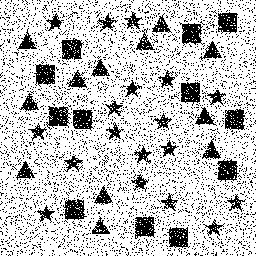
Squares: 12
Triangles: 12
Stars: 18
Total shapes: 42